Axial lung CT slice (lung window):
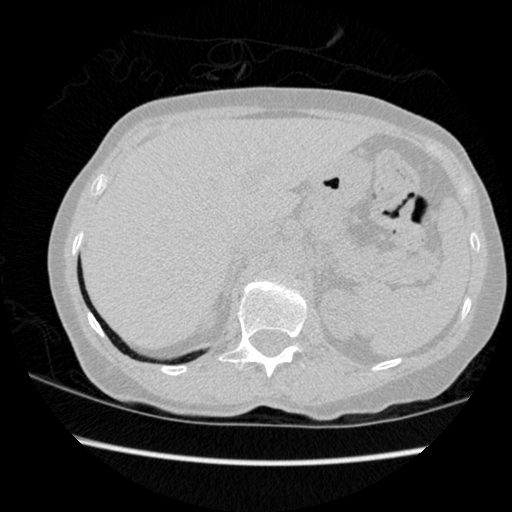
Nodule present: no